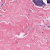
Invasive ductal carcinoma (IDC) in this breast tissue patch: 1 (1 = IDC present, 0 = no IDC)